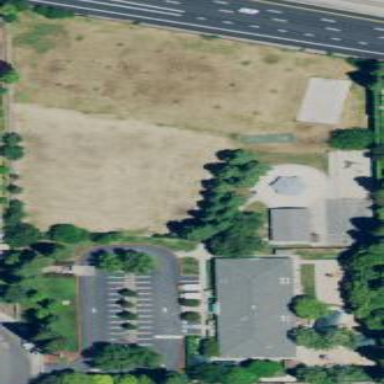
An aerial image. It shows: School.